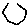
Label: hexagon